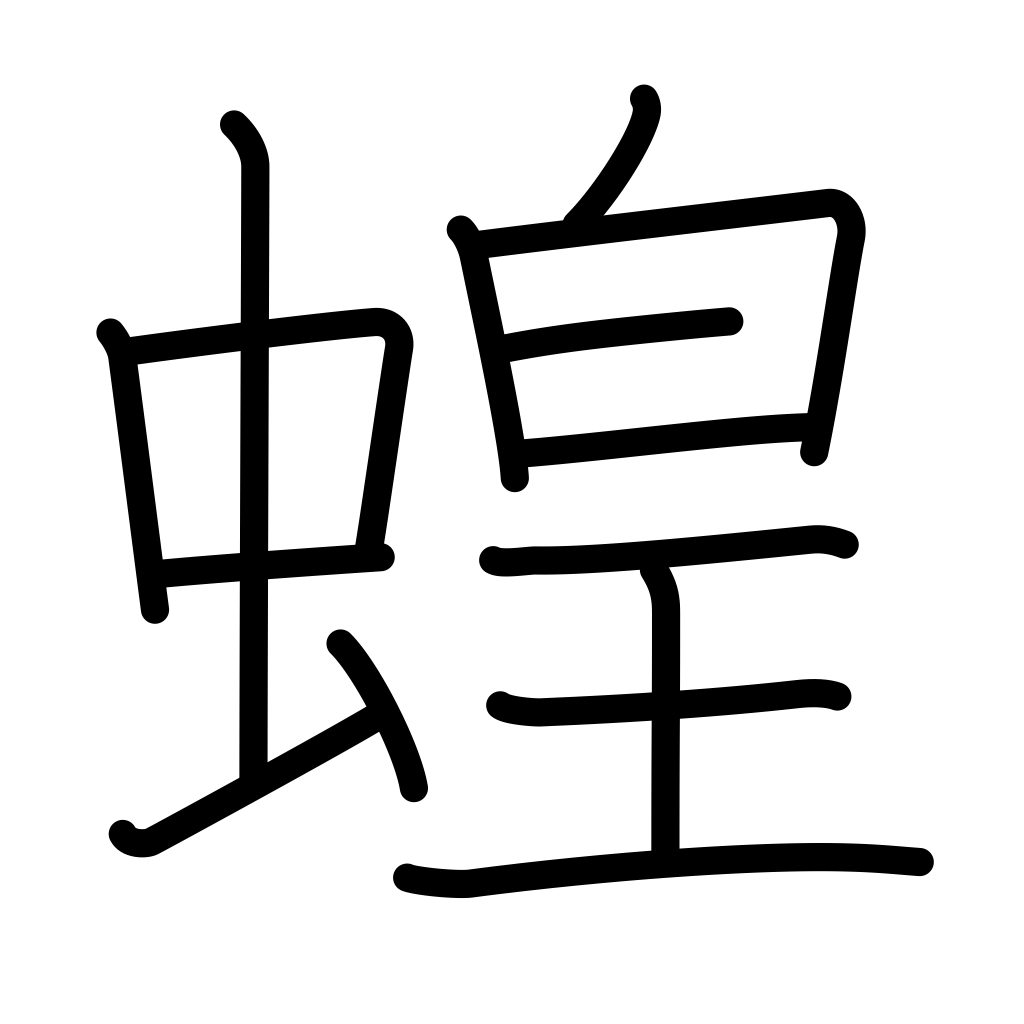
Meaning: locust